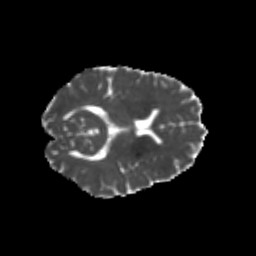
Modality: MD
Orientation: axial
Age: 25
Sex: female
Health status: healthy
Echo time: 0.074 s